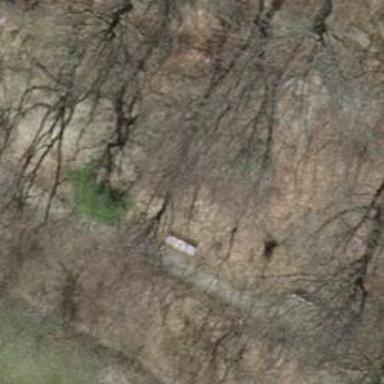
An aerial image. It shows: Bench.